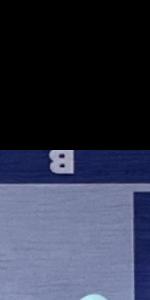
Label: Empty